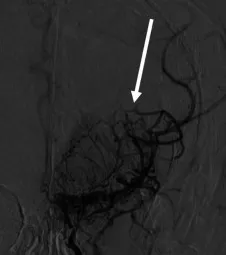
Angiographic features before and after hemorrhagic stroke in this case. (B) Left internal carotid angiography 4 months after hemorrhagic stroke shows spontaneous regression of the dilated left anterior choroidal artery (arrow).
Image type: radiology (ct)